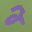
Label: 2